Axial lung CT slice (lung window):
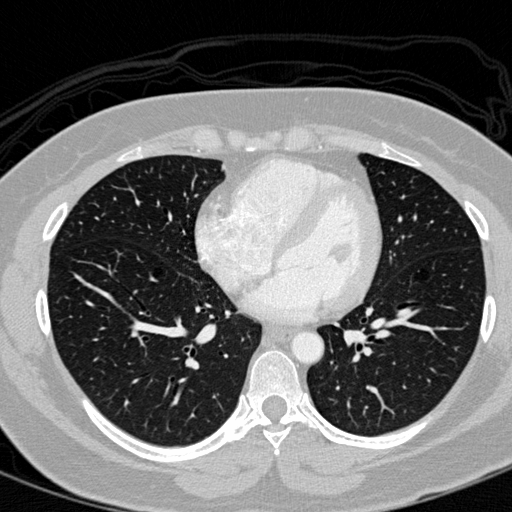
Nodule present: no